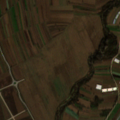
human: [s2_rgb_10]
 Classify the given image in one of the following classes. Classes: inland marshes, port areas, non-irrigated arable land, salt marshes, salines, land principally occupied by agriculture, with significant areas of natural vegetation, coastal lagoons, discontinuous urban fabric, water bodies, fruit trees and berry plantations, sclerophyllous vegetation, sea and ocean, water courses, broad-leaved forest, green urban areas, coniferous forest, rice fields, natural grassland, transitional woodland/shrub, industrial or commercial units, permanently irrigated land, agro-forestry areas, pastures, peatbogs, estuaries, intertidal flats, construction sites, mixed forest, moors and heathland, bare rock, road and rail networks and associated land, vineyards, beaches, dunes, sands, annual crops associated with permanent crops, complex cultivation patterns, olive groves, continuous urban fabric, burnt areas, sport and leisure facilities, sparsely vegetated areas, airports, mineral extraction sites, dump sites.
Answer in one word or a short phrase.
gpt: non-irrigated arable land